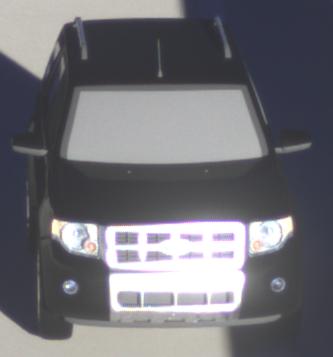
Make: Ford
Model: Escape Hybrid
Detailed model: -
Model produced from: 2004
Model produced until: 2012
Doors: 5
Color: black
Road condition: dry road
Daytime: sunrise or sunset
Contrast: high contrast